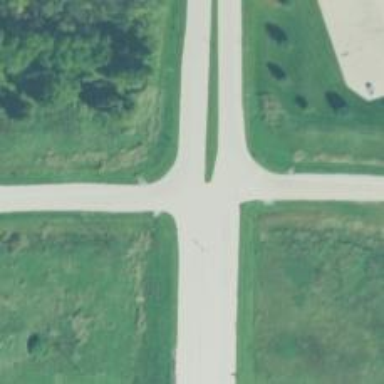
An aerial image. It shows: Tertiary road.